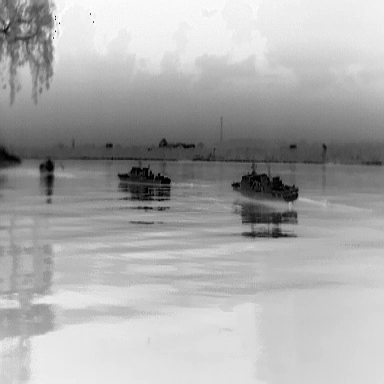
There are three objects shown in the infrared image, including two warships, and a liner.